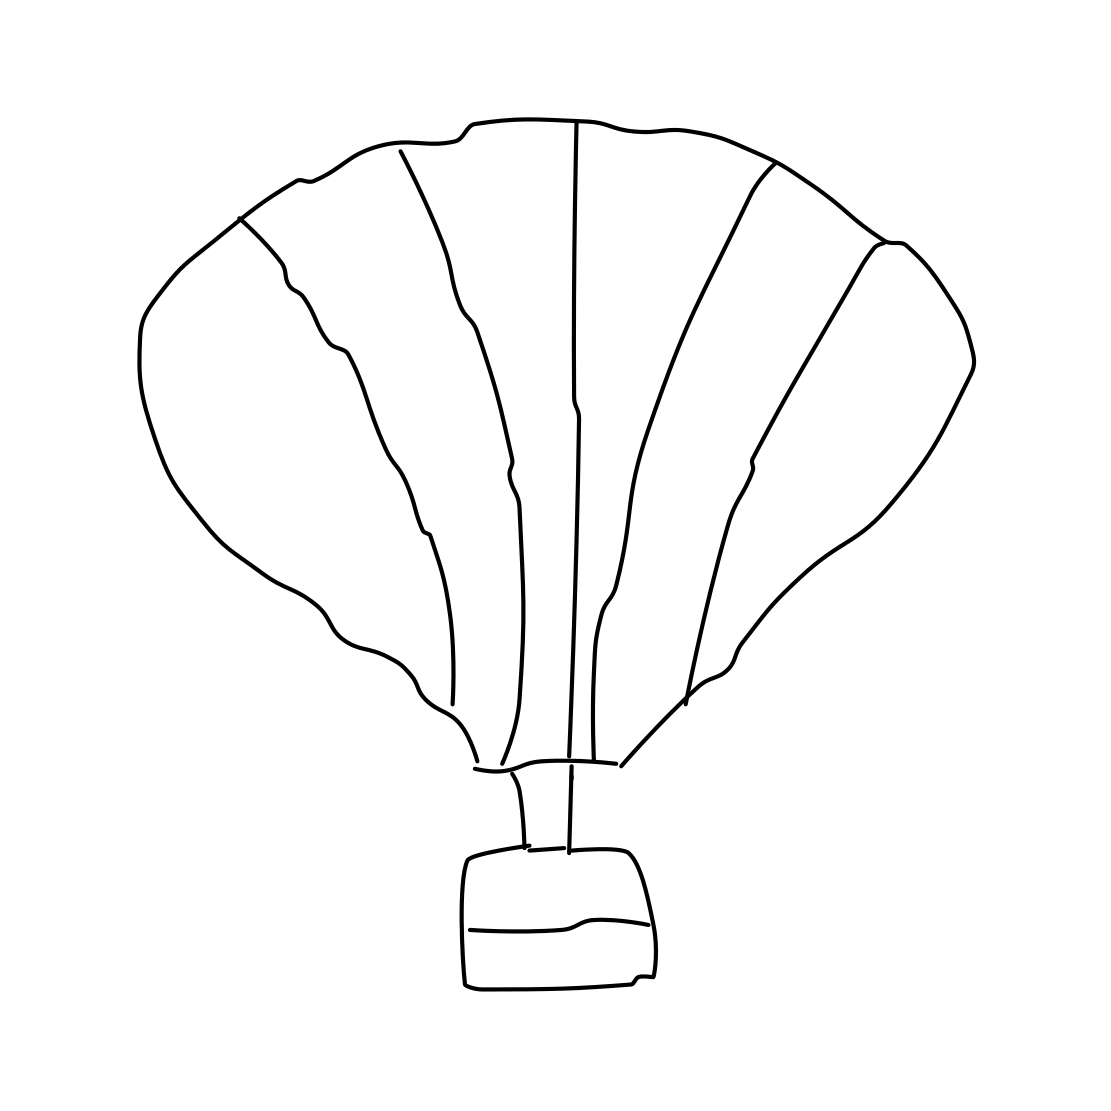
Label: hot air balloon